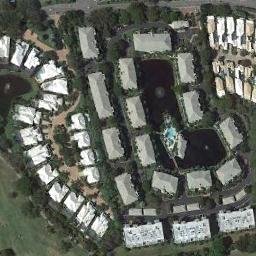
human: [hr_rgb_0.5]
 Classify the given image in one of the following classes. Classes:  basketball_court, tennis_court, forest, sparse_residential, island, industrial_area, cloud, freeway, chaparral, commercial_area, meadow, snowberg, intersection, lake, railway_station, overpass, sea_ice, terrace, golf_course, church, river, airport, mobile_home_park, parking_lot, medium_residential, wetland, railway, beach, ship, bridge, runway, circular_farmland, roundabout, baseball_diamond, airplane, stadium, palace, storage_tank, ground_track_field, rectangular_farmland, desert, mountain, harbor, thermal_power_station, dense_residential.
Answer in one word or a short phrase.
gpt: dense_residential